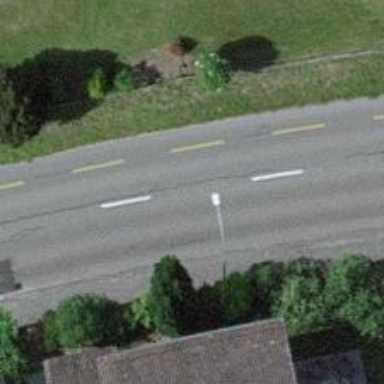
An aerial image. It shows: Secondary road with asphalt surface. It has cycle lane on the left.